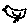
Label: bird